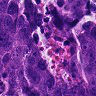
Metastatic tissue present: yes